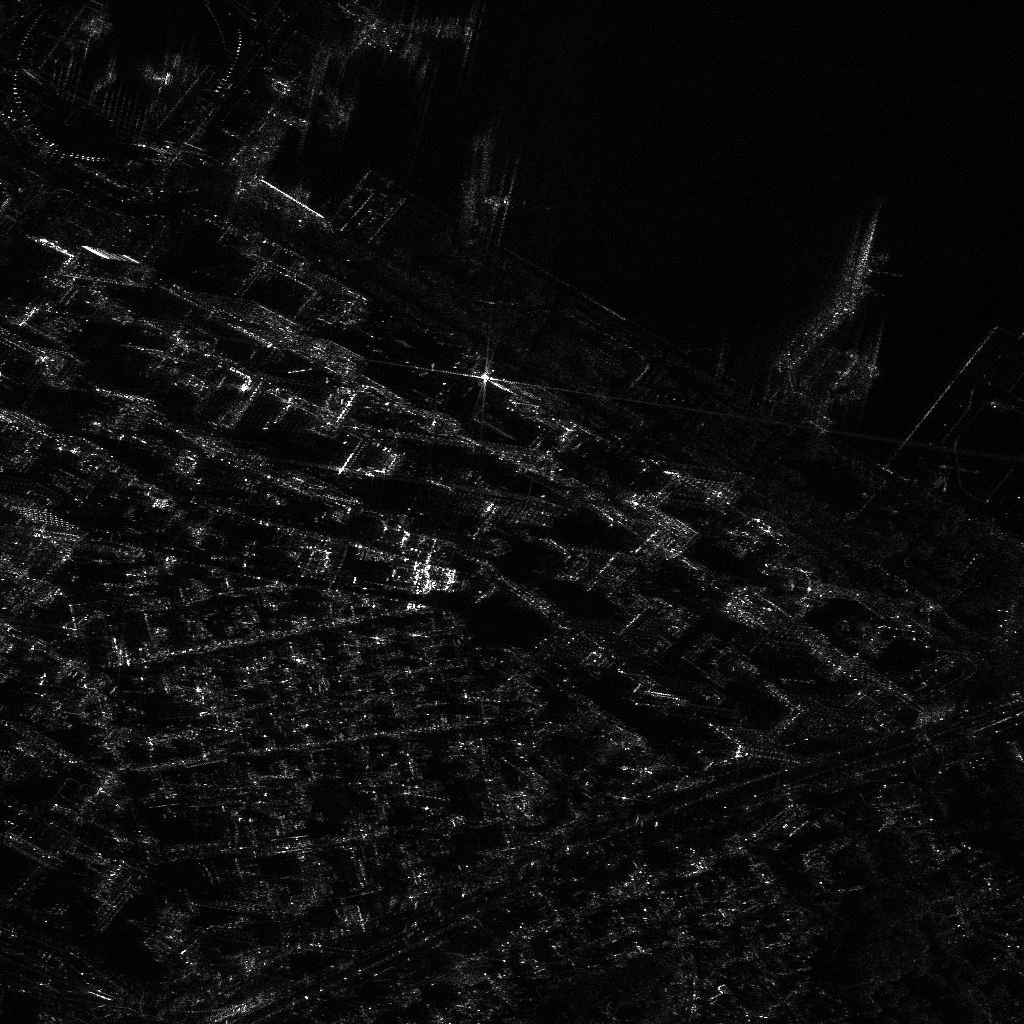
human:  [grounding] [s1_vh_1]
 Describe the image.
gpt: In the satellite image, there is  <ref>1 medium ore-oil </ref> <box>[[78, 23, 82, 38, 34]]</box> located at right.